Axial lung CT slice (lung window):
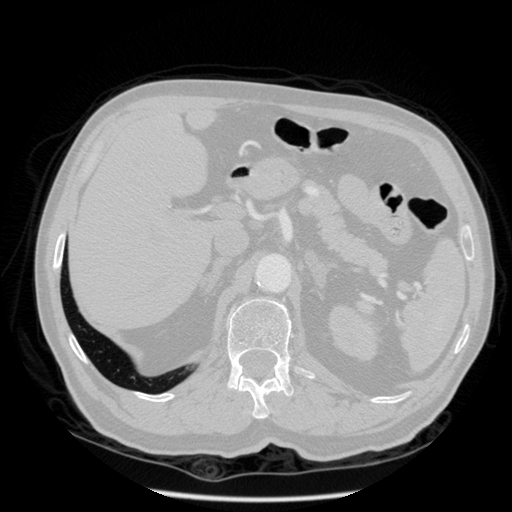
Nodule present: no